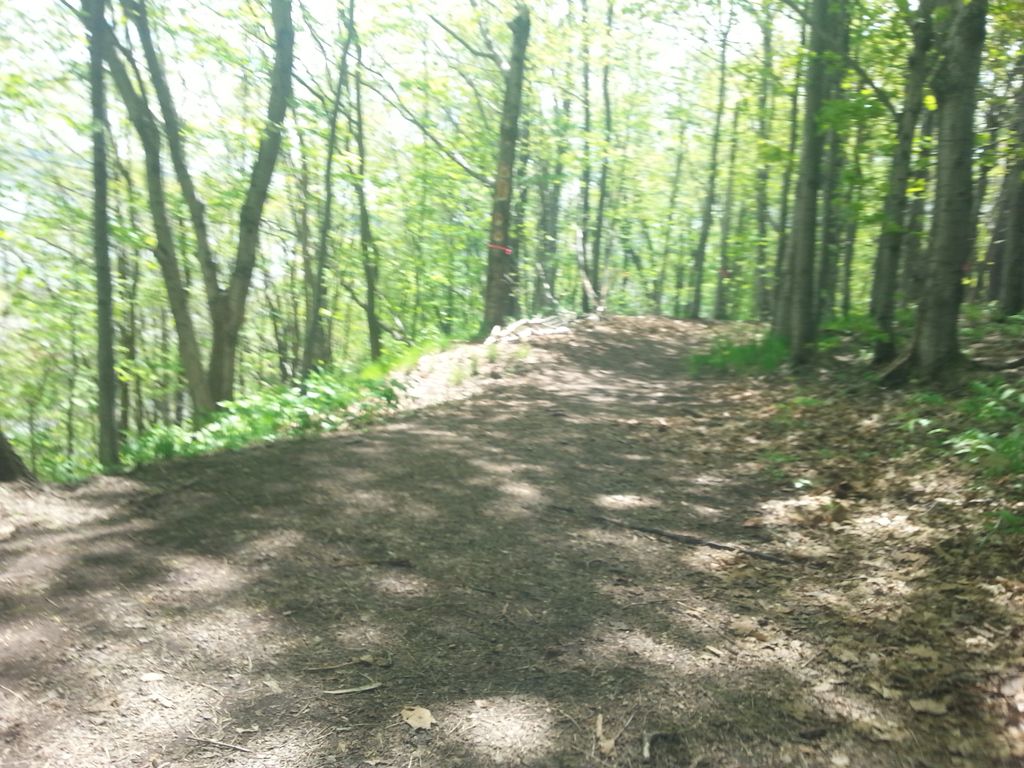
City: quebec_city